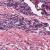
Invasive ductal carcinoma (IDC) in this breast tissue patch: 1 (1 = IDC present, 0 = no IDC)